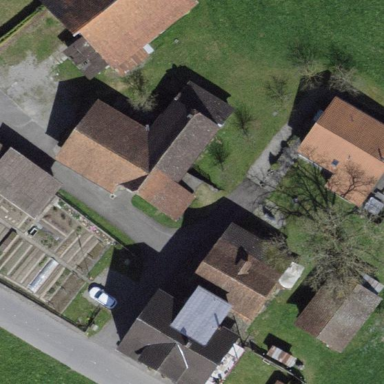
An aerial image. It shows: Farm with farmyard.